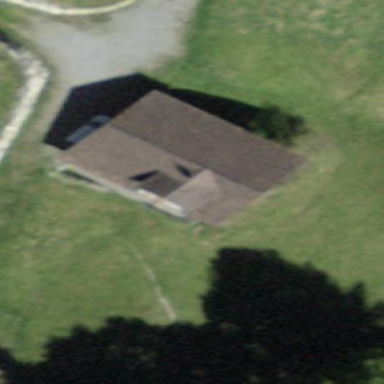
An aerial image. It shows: Farm building.